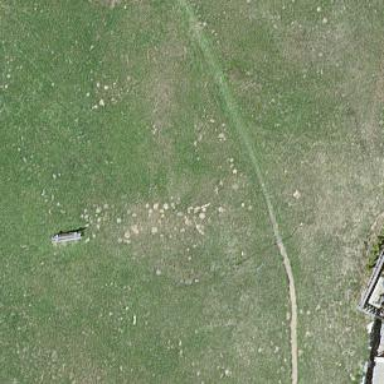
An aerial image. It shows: Bench for seating.